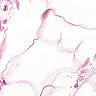
Metastatic tissue present: no